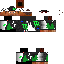
A male skeleton skin with dark skin, wearing brown helmet dressed in a green_skin armor chest and black pants, featuring a closed mouth.